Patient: sex M, age 47
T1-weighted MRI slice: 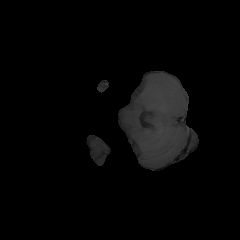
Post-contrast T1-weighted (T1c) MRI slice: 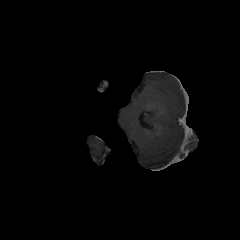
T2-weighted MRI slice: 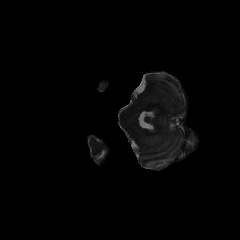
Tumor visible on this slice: no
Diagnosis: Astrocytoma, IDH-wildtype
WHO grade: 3